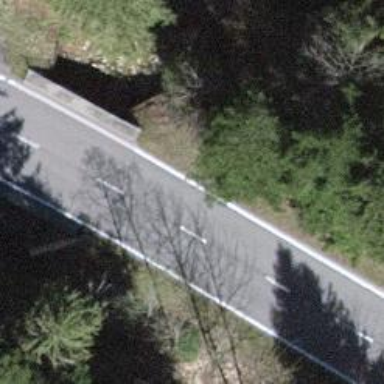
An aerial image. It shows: Tertiary road passing over bridge.